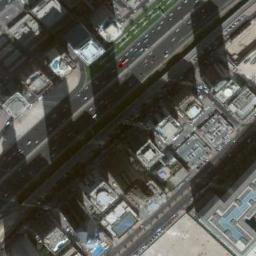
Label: commercial_area